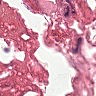
Metastatic tissue present: no